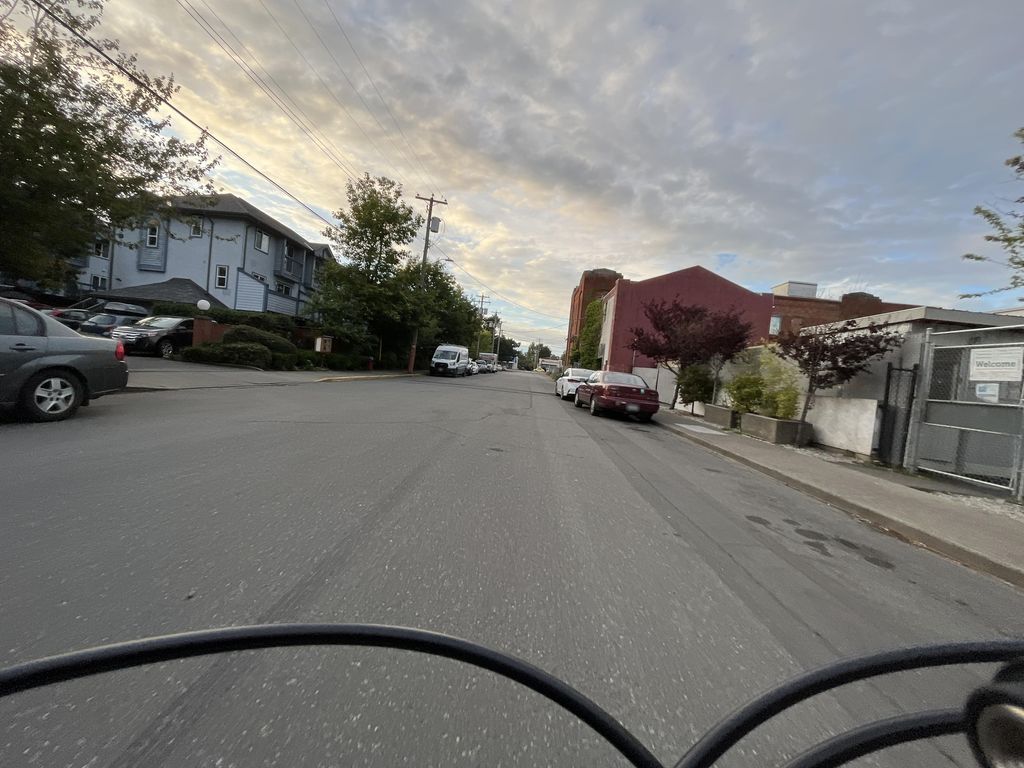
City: victoria